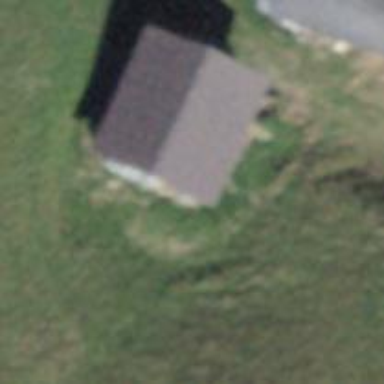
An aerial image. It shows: Farm auxiliary building.